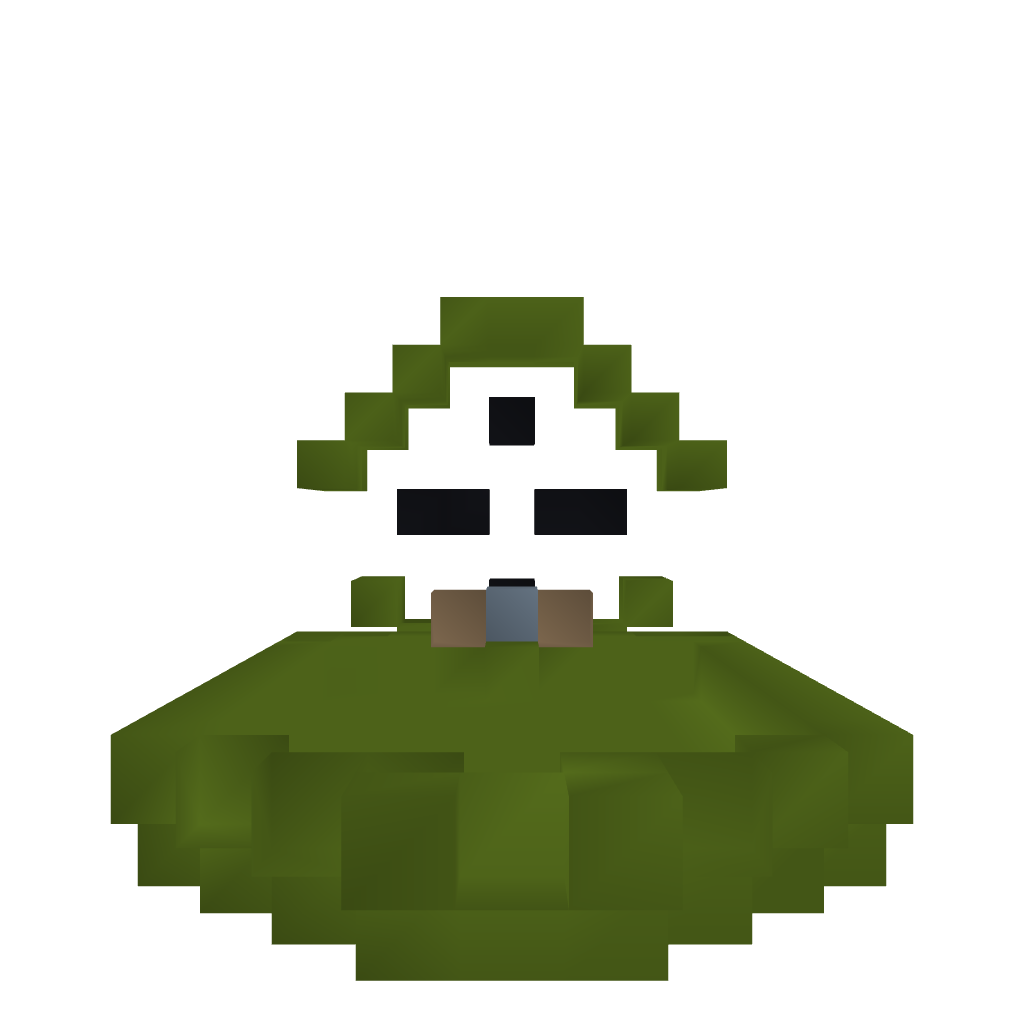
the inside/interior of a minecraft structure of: Airboat